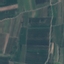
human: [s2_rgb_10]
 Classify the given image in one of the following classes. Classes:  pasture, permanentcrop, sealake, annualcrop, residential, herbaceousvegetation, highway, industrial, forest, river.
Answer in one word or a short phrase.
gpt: PermanentCrop